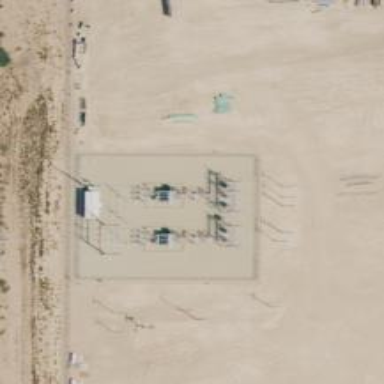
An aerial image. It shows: Industrial power substation enclosed by fence.